Question: I want to to pick an interval from this records, with this query:
'''
SELECT *
FROM 'table'
WHERE camera_id = '4'
AND data BETWEEN '2015-03-29 12:00:01' AND '2015-03-30 11:59:59'
'''
the problem is that, for the intervals from 1 day, eg from 03-29 to 03-30 does not find the record, and for several days working as 03-29 to 03-31
What do I need? NOT find a range of dates to be included in those times to book a room. so if I record with the same 'prenotazione_id' must give me back empty. if I know that I need a foreach.

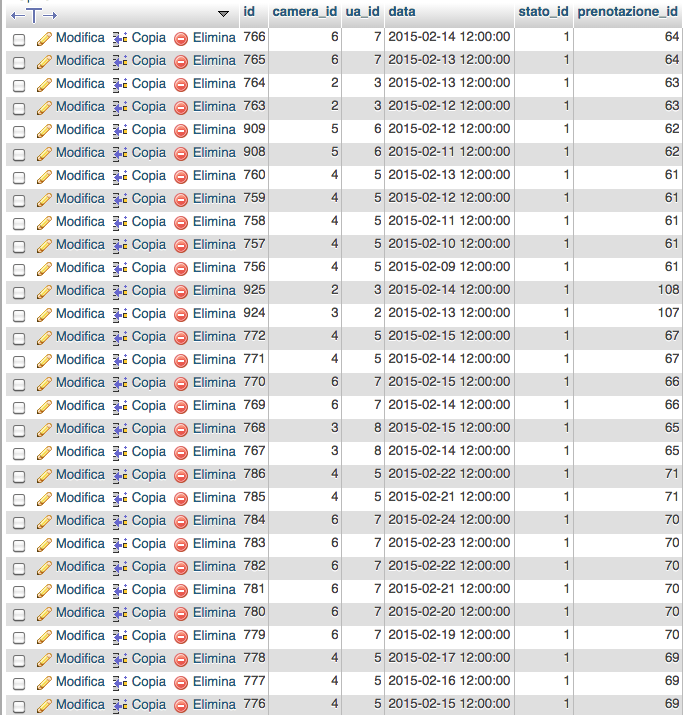
Answer: Your BETWEEN skips one second -- Noon.